Current action and preconditions to check: trajectory_clear

Your task: For each precondition in the list above, predict whether it will hold at this action.

Consider the current scene as observed from the mobile robot's camera, and analyze the predicted future states of all dynamic agents (e.g., people, animals, vehicles, or any moving entities) within the NEXT SECOND.

IMPORTANT: Only answer "very likely" if you are absolutely certain—based on strong, clear evidence—that a dynamic agent will violate the precondition in the predicted future state. Do NOT answer "very likely" for unlikely, ambiguous, or low-probability risks.

Ask yourself for each precondition: Is there a high probability, with clear and convincing evidence, that the predicted future states of any dynamic agent will interfere with the predicted future state of the currently executing action within the NEXT SECOND, causing that precondition to fail?

Assess the risk level based on these predictions. Use "likely" or "very likely" if motions create a clear risk of interference.

Use "neutral" or "improbable" if agents are nearby but their predicted paths are clearly diverging or non-conflicting.

Failure Risk Categories: "very improbable", "improbable", "neutral", "likely", "very likely"

Answer Format: Output ONLY the probability_of_failure value from these categories: "very improbable", "improbable", "neutral", "likely", "very likely"

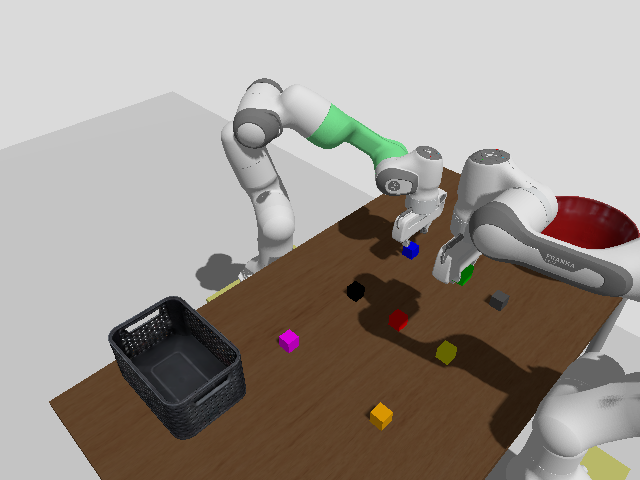

Answer: very improbable